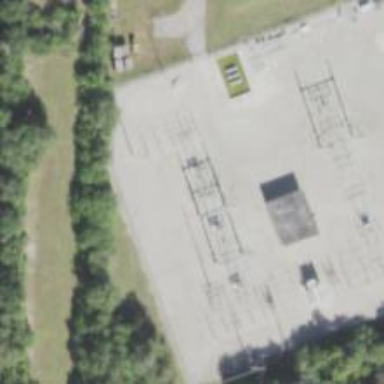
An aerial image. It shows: Switch for power supply.